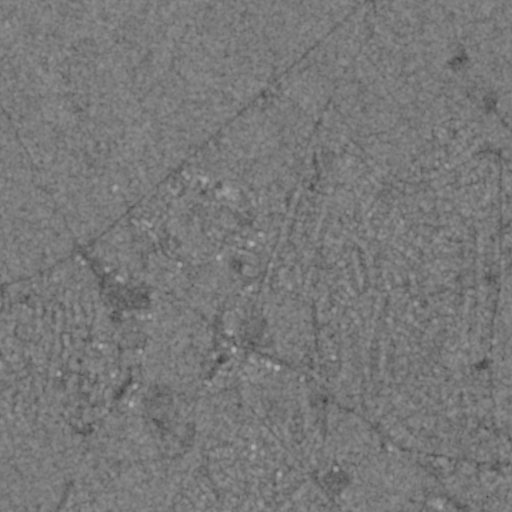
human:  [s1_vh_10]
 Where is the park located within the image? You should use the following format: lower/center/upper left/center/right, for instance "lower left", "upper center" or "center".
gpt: The park is located in the center of the image.
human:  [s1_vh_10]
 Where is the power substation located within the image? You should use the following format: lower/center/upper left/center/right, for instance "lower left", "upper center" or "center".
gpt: The power substation is located in the lower center of the image.
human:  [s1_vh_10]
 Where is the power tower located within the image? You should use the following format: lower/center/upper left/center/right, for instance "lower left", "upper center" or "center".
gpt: The power tower is located in the lower right of the image.
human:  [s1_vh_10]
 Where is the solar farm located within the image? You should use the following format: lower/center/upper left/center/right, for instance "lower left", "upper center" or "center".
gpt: The solar farm is located in the lower center of the image.
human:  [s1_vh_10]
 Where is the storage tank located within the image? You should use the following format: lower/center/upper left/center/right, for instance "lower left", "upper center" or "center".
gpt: The storage tank is located in the lower center of the image.
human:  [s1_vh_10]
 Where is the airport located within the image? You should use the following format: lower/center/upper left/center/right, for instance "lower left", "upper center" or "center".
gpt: There is no airport in the image.

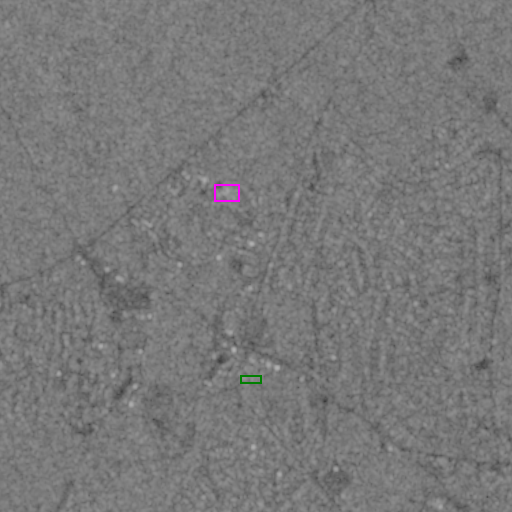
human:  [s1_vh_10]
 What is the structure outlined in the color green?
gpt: The structure outlined in green is a power substation.
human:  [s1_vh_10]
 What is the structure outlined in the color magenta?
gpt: The structure outlined in magenta is a building.
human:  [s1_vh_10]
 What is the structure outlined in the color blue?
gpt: There is no blue outline.